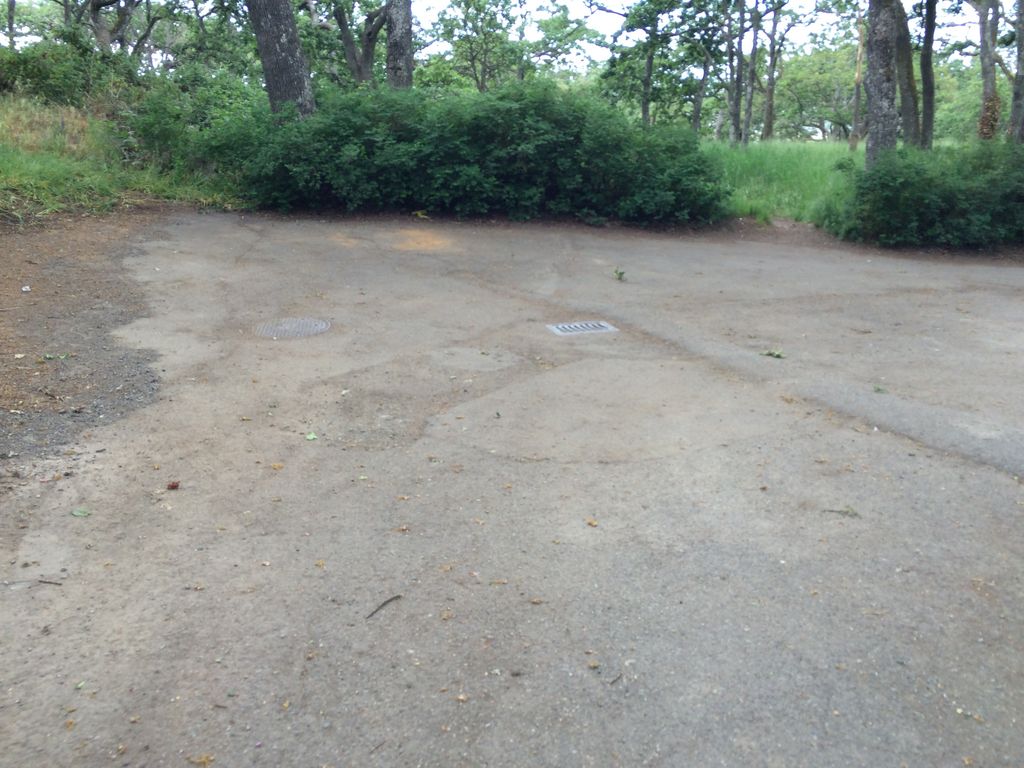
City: victoria